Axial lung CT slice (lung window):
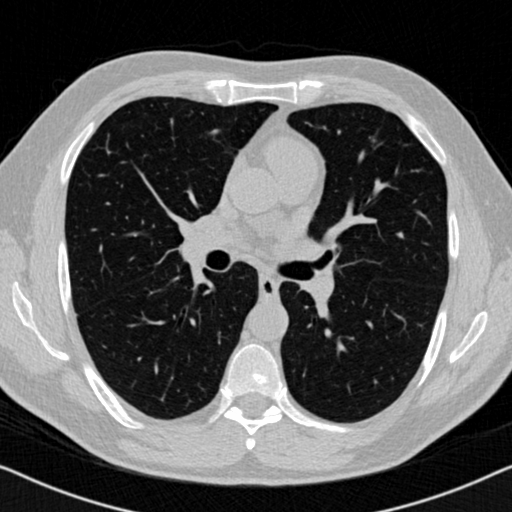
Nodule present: no